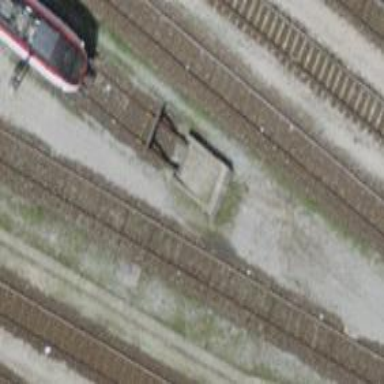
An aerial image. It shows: Railway buffer stop.